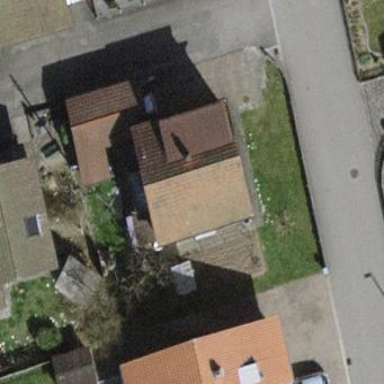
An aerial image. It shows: Detached building.